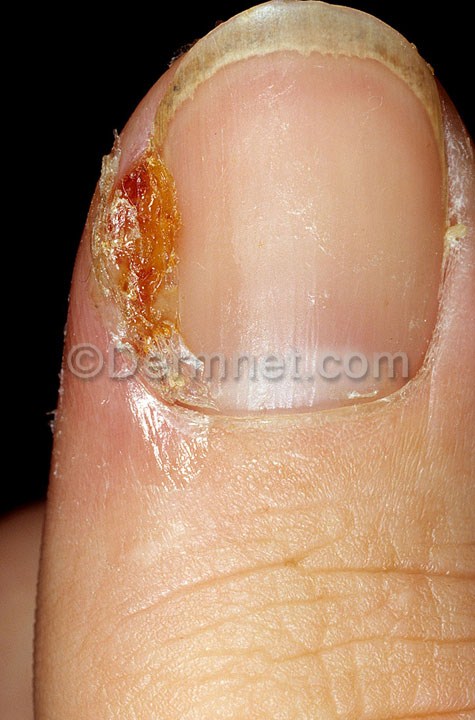
Disease: Nail Fungus and other Nail Disease